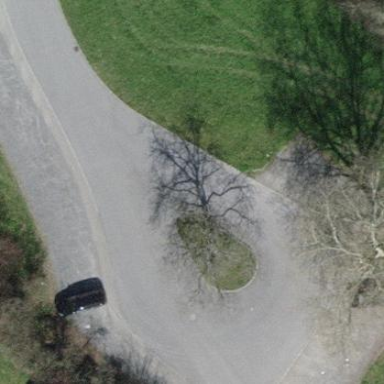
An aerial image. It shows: Parking area with surface.